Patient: sex M, age 44
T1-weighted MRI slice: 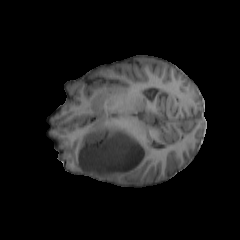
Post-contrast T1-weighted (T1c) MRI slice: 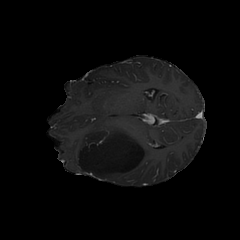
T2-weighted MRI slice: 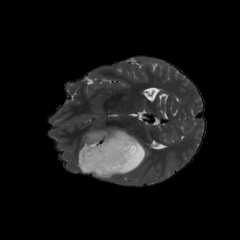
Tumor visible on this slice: yes
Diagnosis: Astrocytoma, IDH-mutant
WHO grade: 3